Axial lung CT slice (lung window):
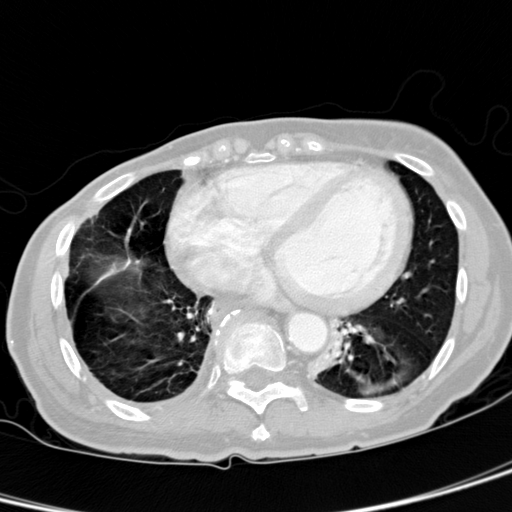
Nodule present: no